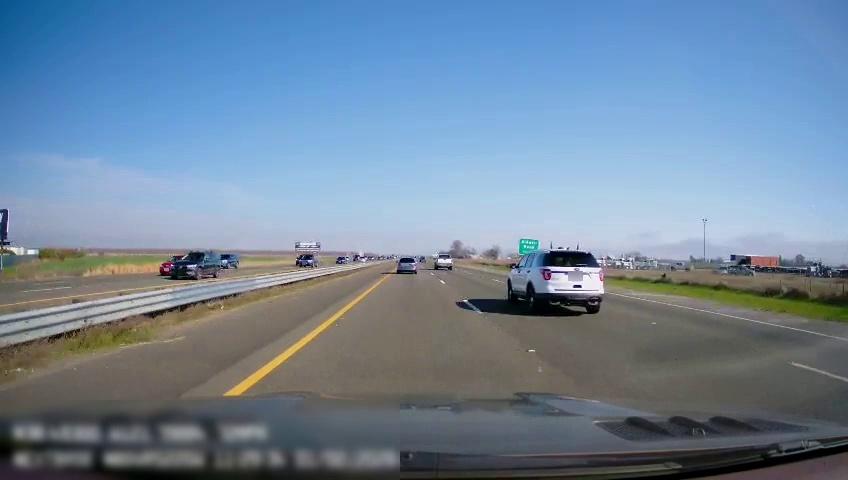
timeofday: Day
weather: Sunny
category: Drivable Space
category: Drivable Space
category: Vehicles | Car
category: Vehicles | SUV
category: Vehicles | SUV
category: Vehicles | SUV
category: Vehicles | Car
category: Vehicles | Car
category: Vehicles | SUV
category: Vehicles | SUV
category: Vehicles | Truck
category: Lanes | Current Lane
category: Lanes | Current Lane
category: Lanes | Alternate Lane
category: Lanes | Alternate Lane
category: Lanes | Opposite Lane
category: Lanes | Opposite Lane
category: Lanes | Opposite Lane
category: Traffic | Signs